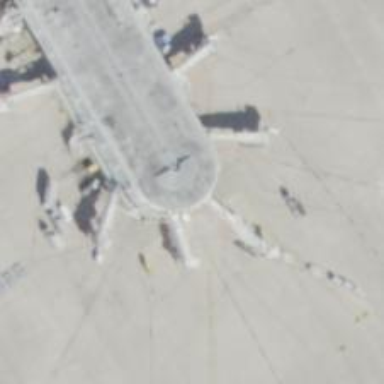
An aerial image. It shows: Airport gate.